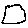
Label: hexagon